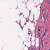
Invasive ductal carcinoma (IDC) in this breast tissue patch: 0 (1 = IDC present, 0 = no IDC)